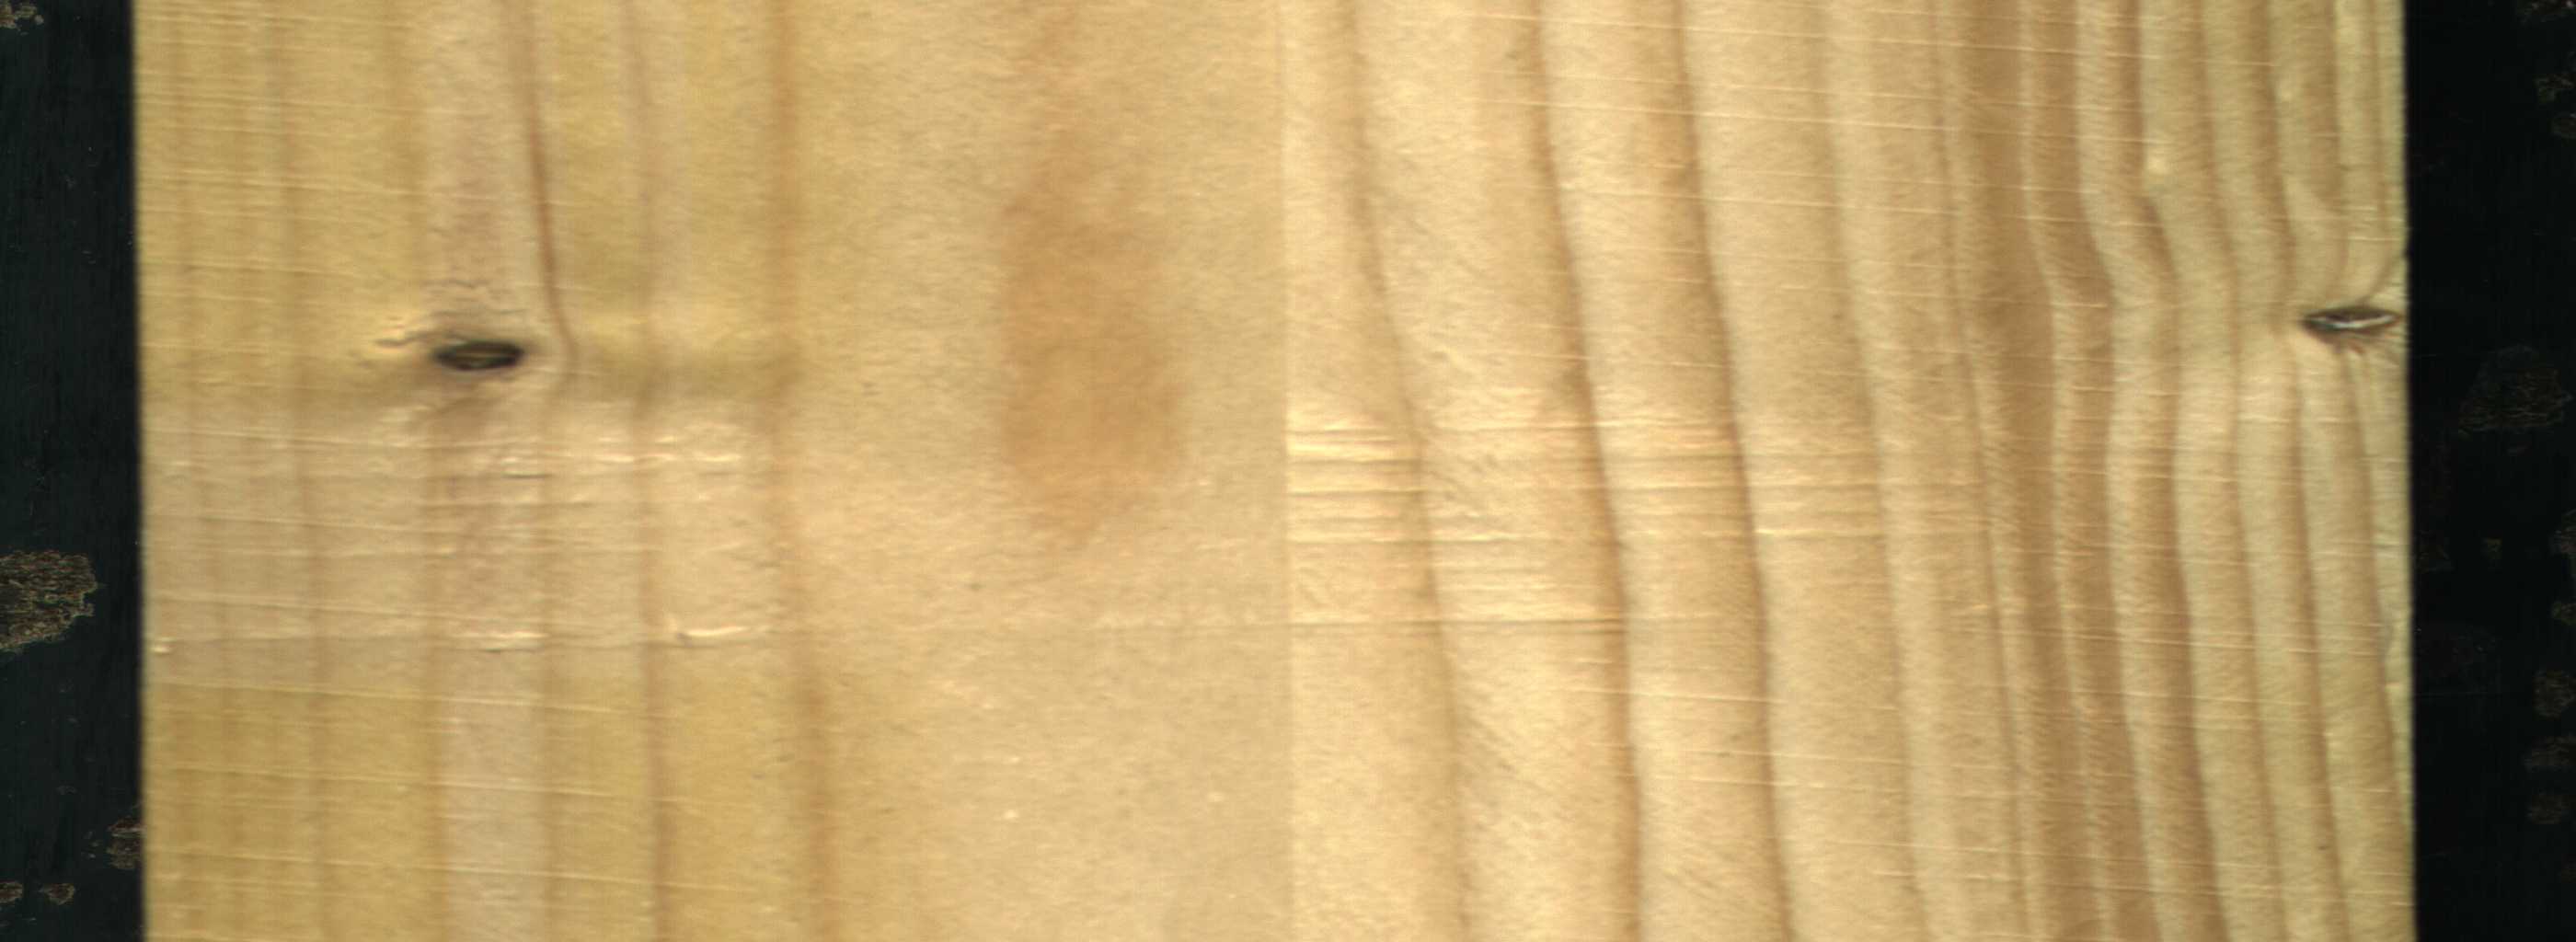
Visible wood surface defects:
Quartzity
Dead_Knot
Live_Knot